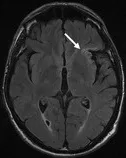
The old insular lesion. Indicated with arrows.
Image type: radiology (mri)